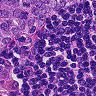
Metastatic tissue present: yes